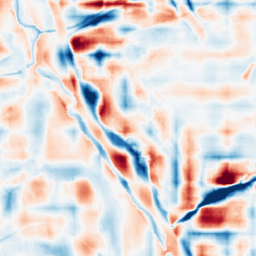
Category: wavelet
Decomposition family: wavelet_reverse_biorthogonal
Decomposition parameters: wavelet: rbio4.4
level: 5
Upsampling method: linear_exact
Upsampling parameters: scale: 4
Upsampling scale: 4